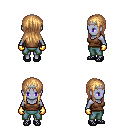
a pixel art fantasy rpg character, female body template, dark elf, purple skin, brown pirate shirt, teal pants, light blonde unkempt hairstyle, silver tiara, gold gloves, ghillies, four views (front, back, left, right), 2x2 character sprite sheet, small pixel art, hard edges, no anti-aliasing